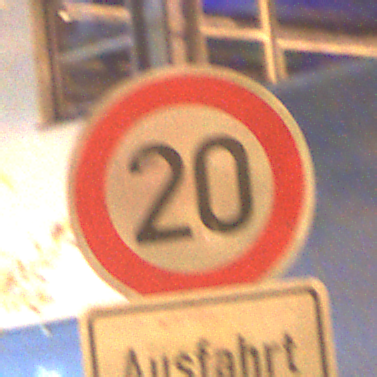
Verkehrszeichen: Geschwindigkeit20
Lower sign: HinweiseAufGefahrenDurchVerbaleAngabe5
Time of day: Night
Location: Outdoor (Urban)
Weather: PartlyCloudy
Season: NotSpecified
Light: Artificial